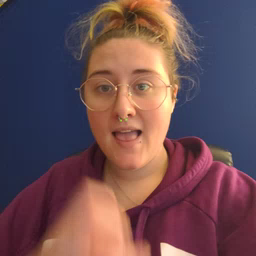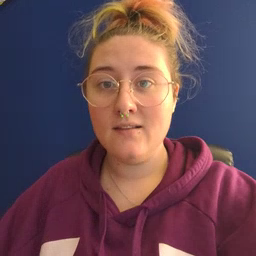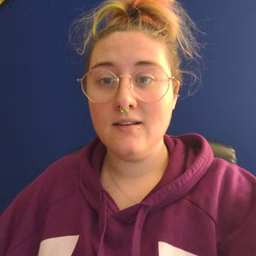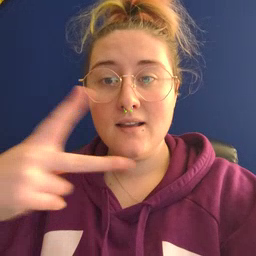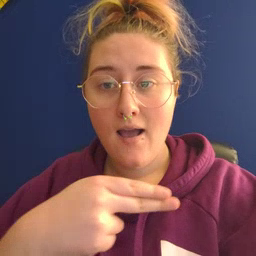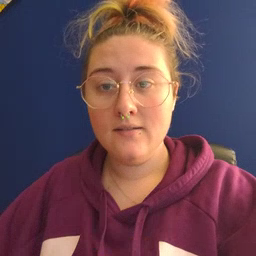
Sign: cut